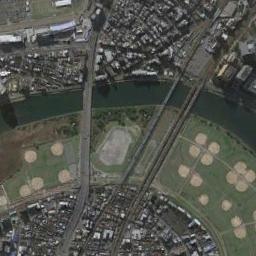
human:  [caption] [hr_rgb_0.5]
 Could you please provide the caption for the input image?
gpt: The three bridges connect the land on both sides of the turquoise waters of the river  There are many baseball fields on one side of the river  There are many buildings and roads on the land .

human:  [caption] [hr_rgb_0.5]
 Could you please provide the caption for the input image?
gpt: There is a bridge over the river next to some baseball diamonds with many buildings beside .

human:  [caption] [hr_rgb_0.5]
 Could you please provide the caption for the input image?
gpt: A bridge built on a dark green river and the flood bed of the river and some baseball diamonds on the flood bed, And the residential area on both sides of the river .

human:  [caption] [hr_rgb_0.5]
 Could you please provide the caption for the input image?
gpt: Most of the area the bridge crosses is bare land .

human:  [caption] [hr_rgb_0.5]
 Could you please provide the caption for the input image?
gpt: A lot of grass is around three Bridges .